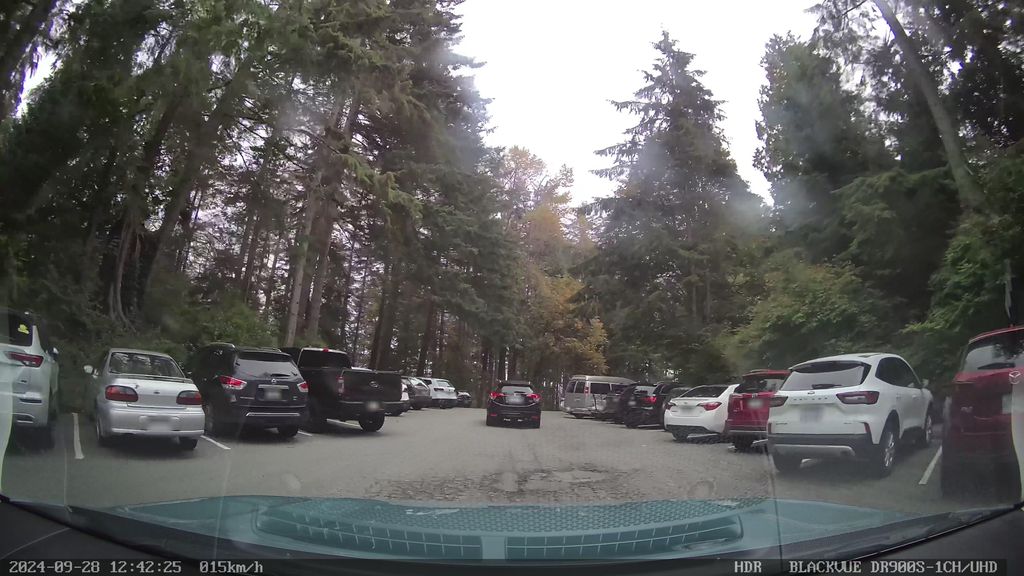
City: vancouver